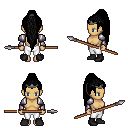
a pixel art fantasy rpg character, female body template, human, tanned skin, steel arm armor, white pants, black extra-long topknot hairstyle, iron tiara, black shoes, spear, four views (front, back, left, right), 2x2 character sprite sheet, small pixel art, hard edges, no anti-aliasing